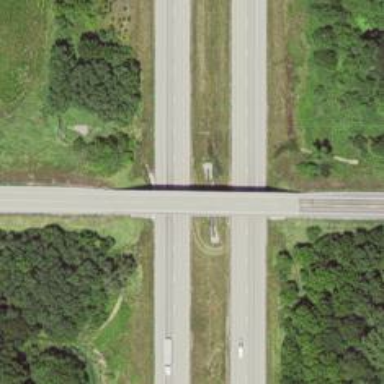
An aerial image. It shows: Motorway.